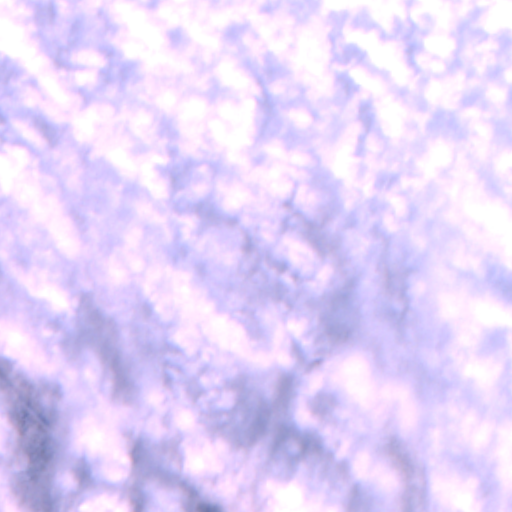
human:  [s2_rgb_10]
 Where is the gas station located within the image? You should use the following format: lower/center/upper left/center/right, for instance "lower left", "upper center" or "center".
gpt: The gas station is located in the lower left of the image.
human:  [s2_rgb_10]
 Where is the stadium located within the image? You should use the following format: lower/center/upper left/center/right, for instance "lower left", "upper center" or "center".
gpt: The stadium is located in the upper left of the image.
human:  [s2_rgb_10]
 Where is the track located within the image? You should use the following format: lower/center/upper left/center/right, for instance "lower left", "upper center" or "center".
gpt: The track is located in the lower left of the image.
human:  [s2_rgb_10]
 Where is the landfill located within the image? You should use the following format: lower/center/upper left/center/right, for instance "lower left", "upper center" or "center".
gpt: There is no landfill in the image.